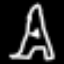
Label: The Eiffel Tower